Question: How many alarms are set?
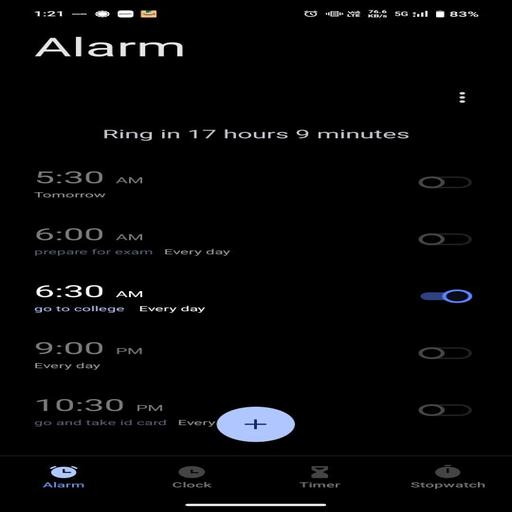
Answer: Five alarms